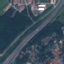
Land use / land cover: Highway